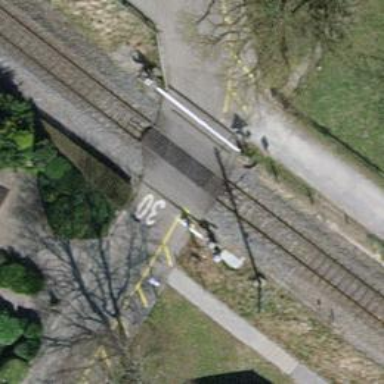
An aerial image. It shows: Level crossing along the railway.